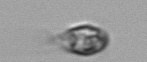
Label: Balanion